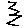
Label: zigzag